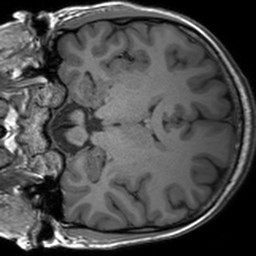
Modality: T1w
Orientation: coronal
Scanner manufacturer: siemens
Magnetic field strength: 3 T
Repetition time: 1.54 s
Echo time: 0.00234 s